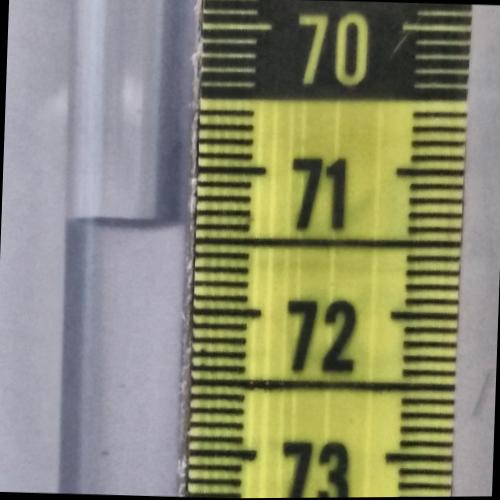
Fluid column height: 71.4 cm